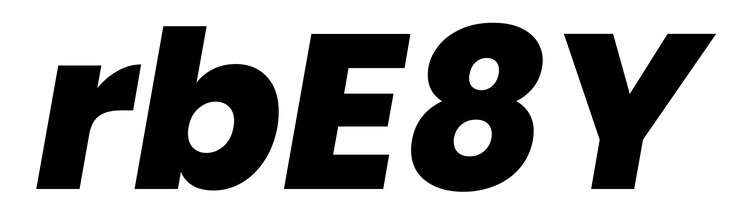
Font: Poppins-ExtraBoldItalic